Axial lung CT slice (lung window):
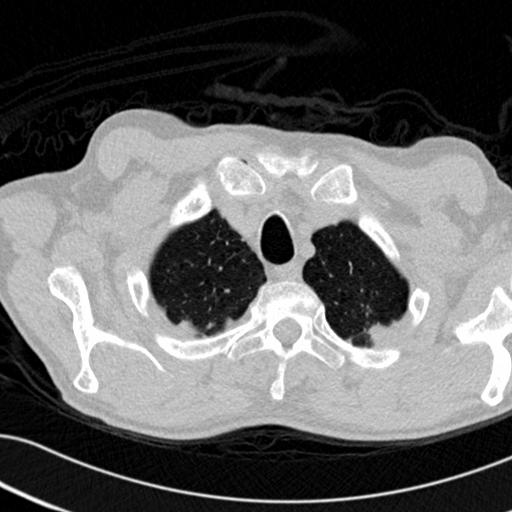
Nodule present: no